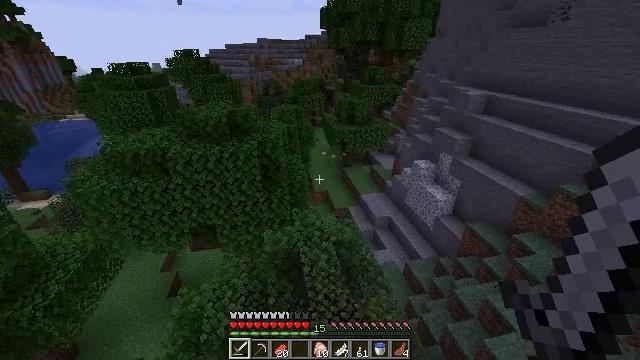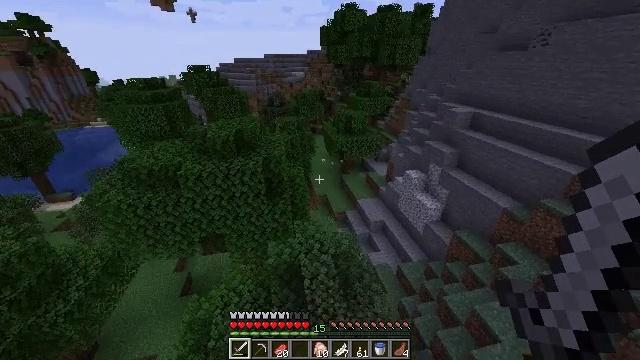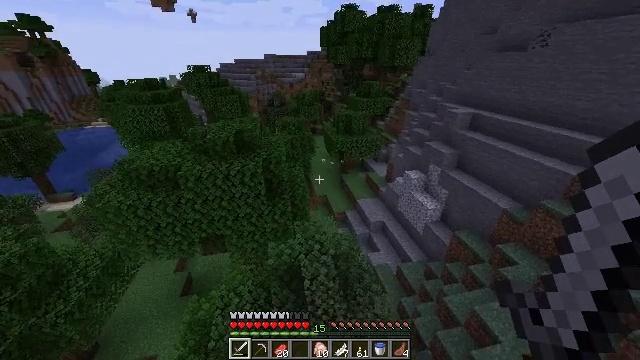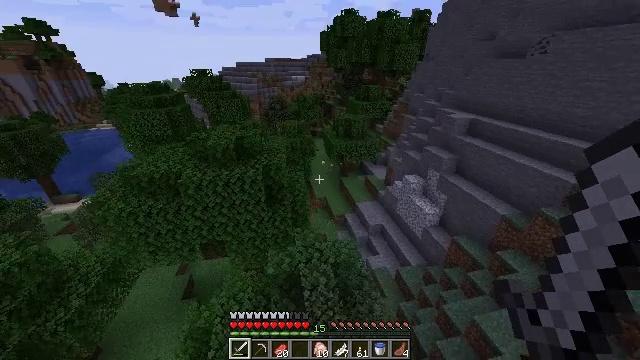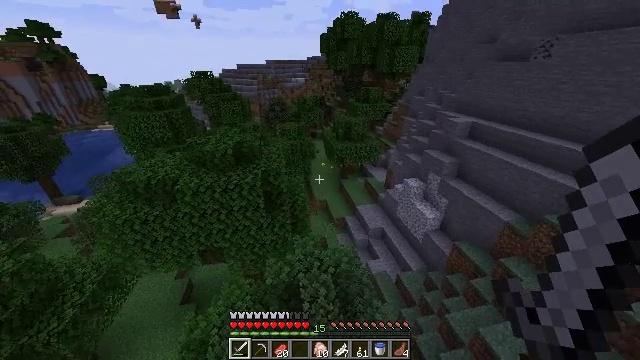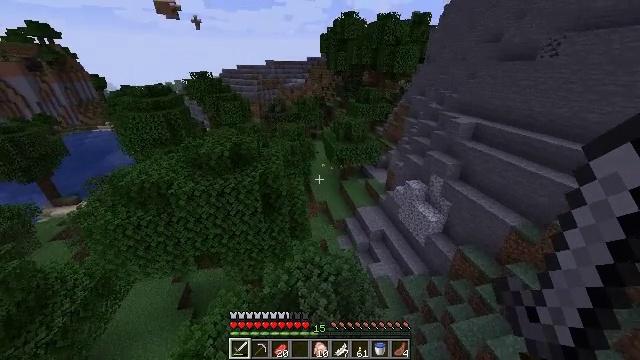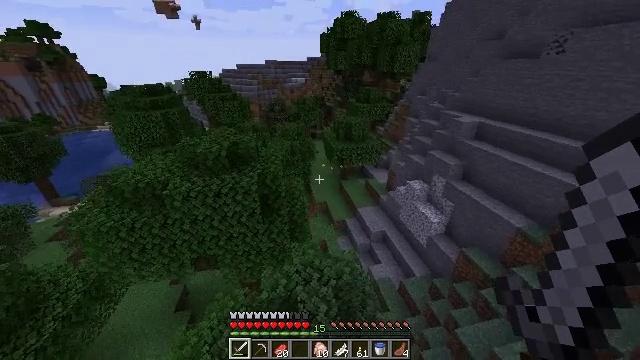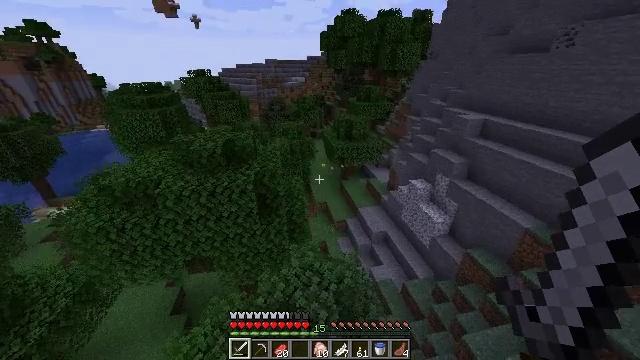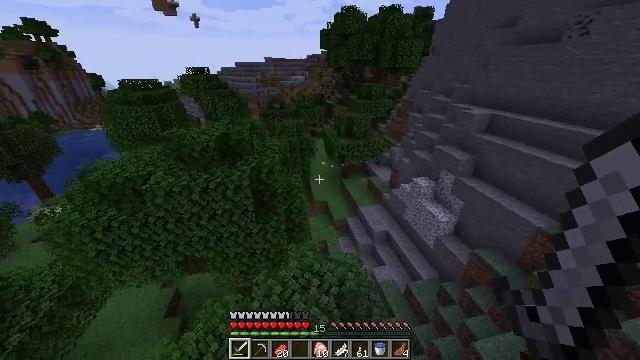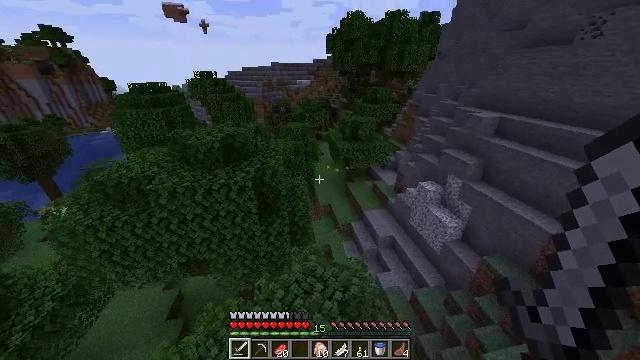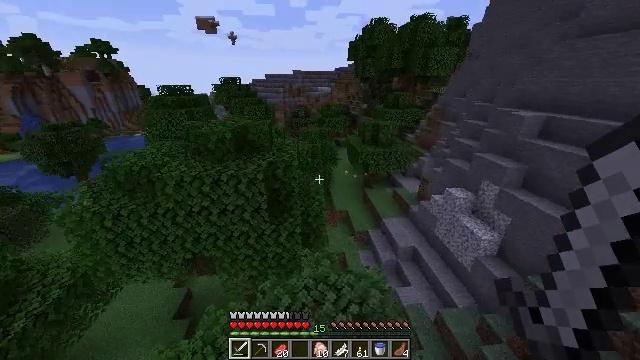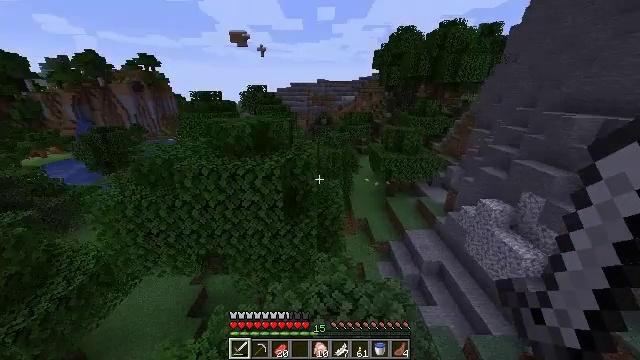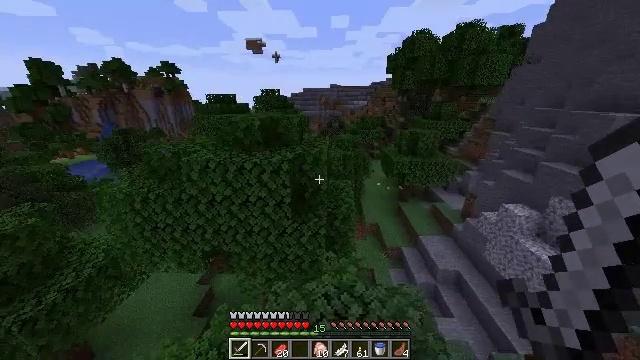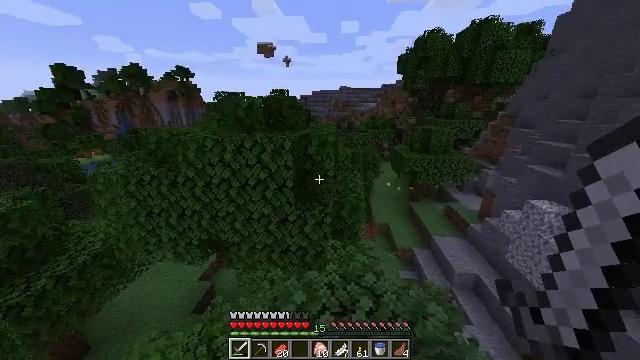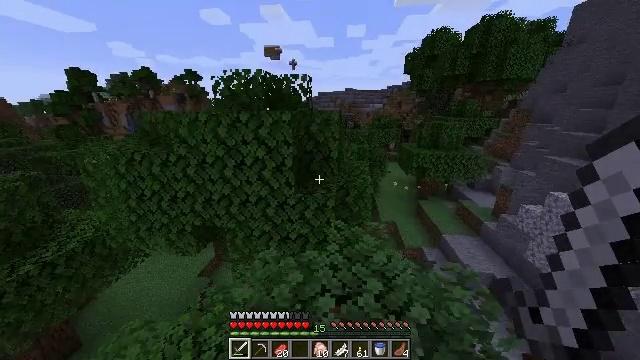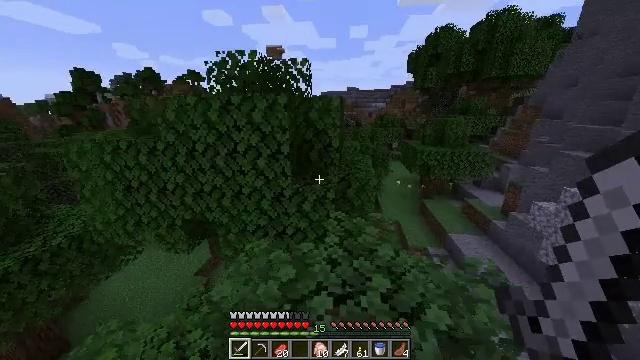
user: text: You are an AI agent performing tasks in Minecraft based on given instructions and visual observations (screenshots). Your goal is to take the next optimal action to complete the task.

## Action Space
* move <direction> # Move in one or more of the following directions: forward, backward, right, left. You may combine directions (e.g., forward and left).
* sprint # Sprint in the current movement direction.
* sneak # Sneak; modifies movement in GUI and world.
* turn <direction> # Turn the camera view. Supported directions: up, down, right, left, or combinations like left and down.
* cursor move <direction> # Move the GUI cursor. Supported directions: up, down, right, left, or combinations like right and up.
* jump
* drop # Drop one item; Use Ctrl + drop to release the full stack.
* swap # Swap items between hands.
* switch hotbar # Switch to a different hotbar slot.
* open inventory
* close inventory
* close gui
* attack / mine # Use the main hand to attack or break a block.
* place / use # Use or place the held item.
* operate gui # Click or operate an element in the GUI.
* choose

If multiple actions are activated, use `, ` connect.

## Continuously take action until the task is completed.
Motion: motion action
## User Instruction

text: Harvest grass block to clear the area.
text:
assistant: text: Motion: move forward, sprint, jump
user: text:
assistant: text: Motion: move forward, sprint, jump
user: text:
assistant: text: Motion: move forward, sprint
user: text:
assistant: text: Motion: move forward, sprint
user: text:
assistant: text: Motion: move forward, sprint
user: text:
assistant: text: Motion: move forward, sprint
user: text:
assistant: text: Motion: move forward, sprint
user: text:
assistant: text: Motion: move forward, sprint
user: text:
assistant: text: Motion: move forward, sprint, turn left and up
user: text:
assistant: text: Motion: move forward, sprint, turn left and up
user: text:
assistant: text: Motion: move forward, sprint, turn left and up
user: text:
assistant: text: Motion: move forward, sprint, turn left and up
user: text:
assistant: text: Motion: move forward, sprint, turn left and up
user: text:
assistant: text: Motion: move forward, sprint, turn left and up
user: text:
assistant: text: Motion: move forward, sprint
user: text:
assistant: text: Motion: move forward, sprint
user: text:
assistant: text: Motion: move forward, sprint
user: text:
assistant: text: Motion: move forward, sprint
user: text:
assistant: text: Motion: move forward, sprint, turn right
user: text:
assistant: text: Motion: move forward, sprint, turn right
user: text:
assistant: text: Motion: move forward, sprint, turn right
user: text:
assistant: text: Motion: move forward, sprint, jump
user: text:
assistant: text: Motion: move forward, sprint, jump
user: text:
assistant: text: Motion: move forward, sprint, jump
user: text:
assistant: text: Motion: move forward, sprint, jump
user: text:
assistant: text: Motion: move forward, sprint, jump
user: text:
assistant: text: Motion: move forward, sprint, turn left, jump
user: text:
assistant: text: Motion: move forward, sprint, turn left, jump
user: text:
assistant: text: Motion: move forward, sprint
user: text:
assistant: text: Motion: move forward, sprint